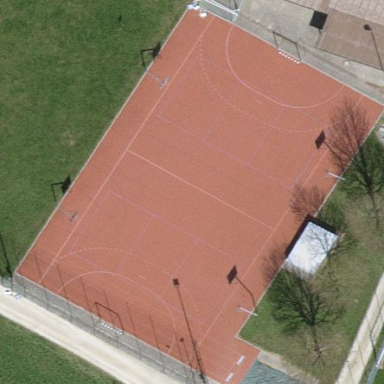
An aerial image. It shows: Pitch designated for team handball.